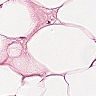
Metastatic tissue present: no